Field crop: tomato
Growth stage: 2
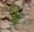
Species: solanum